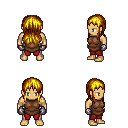
a pixel art fantasy rpg character, male body template, human, tanned skin, brown tunic, red pants, blonde unkempt hairstyle, metal gloves, four views (front, back, left, right), 2x2 character sprite sheet, small pixel art, hard edges, no anti-aliasing